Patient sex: F
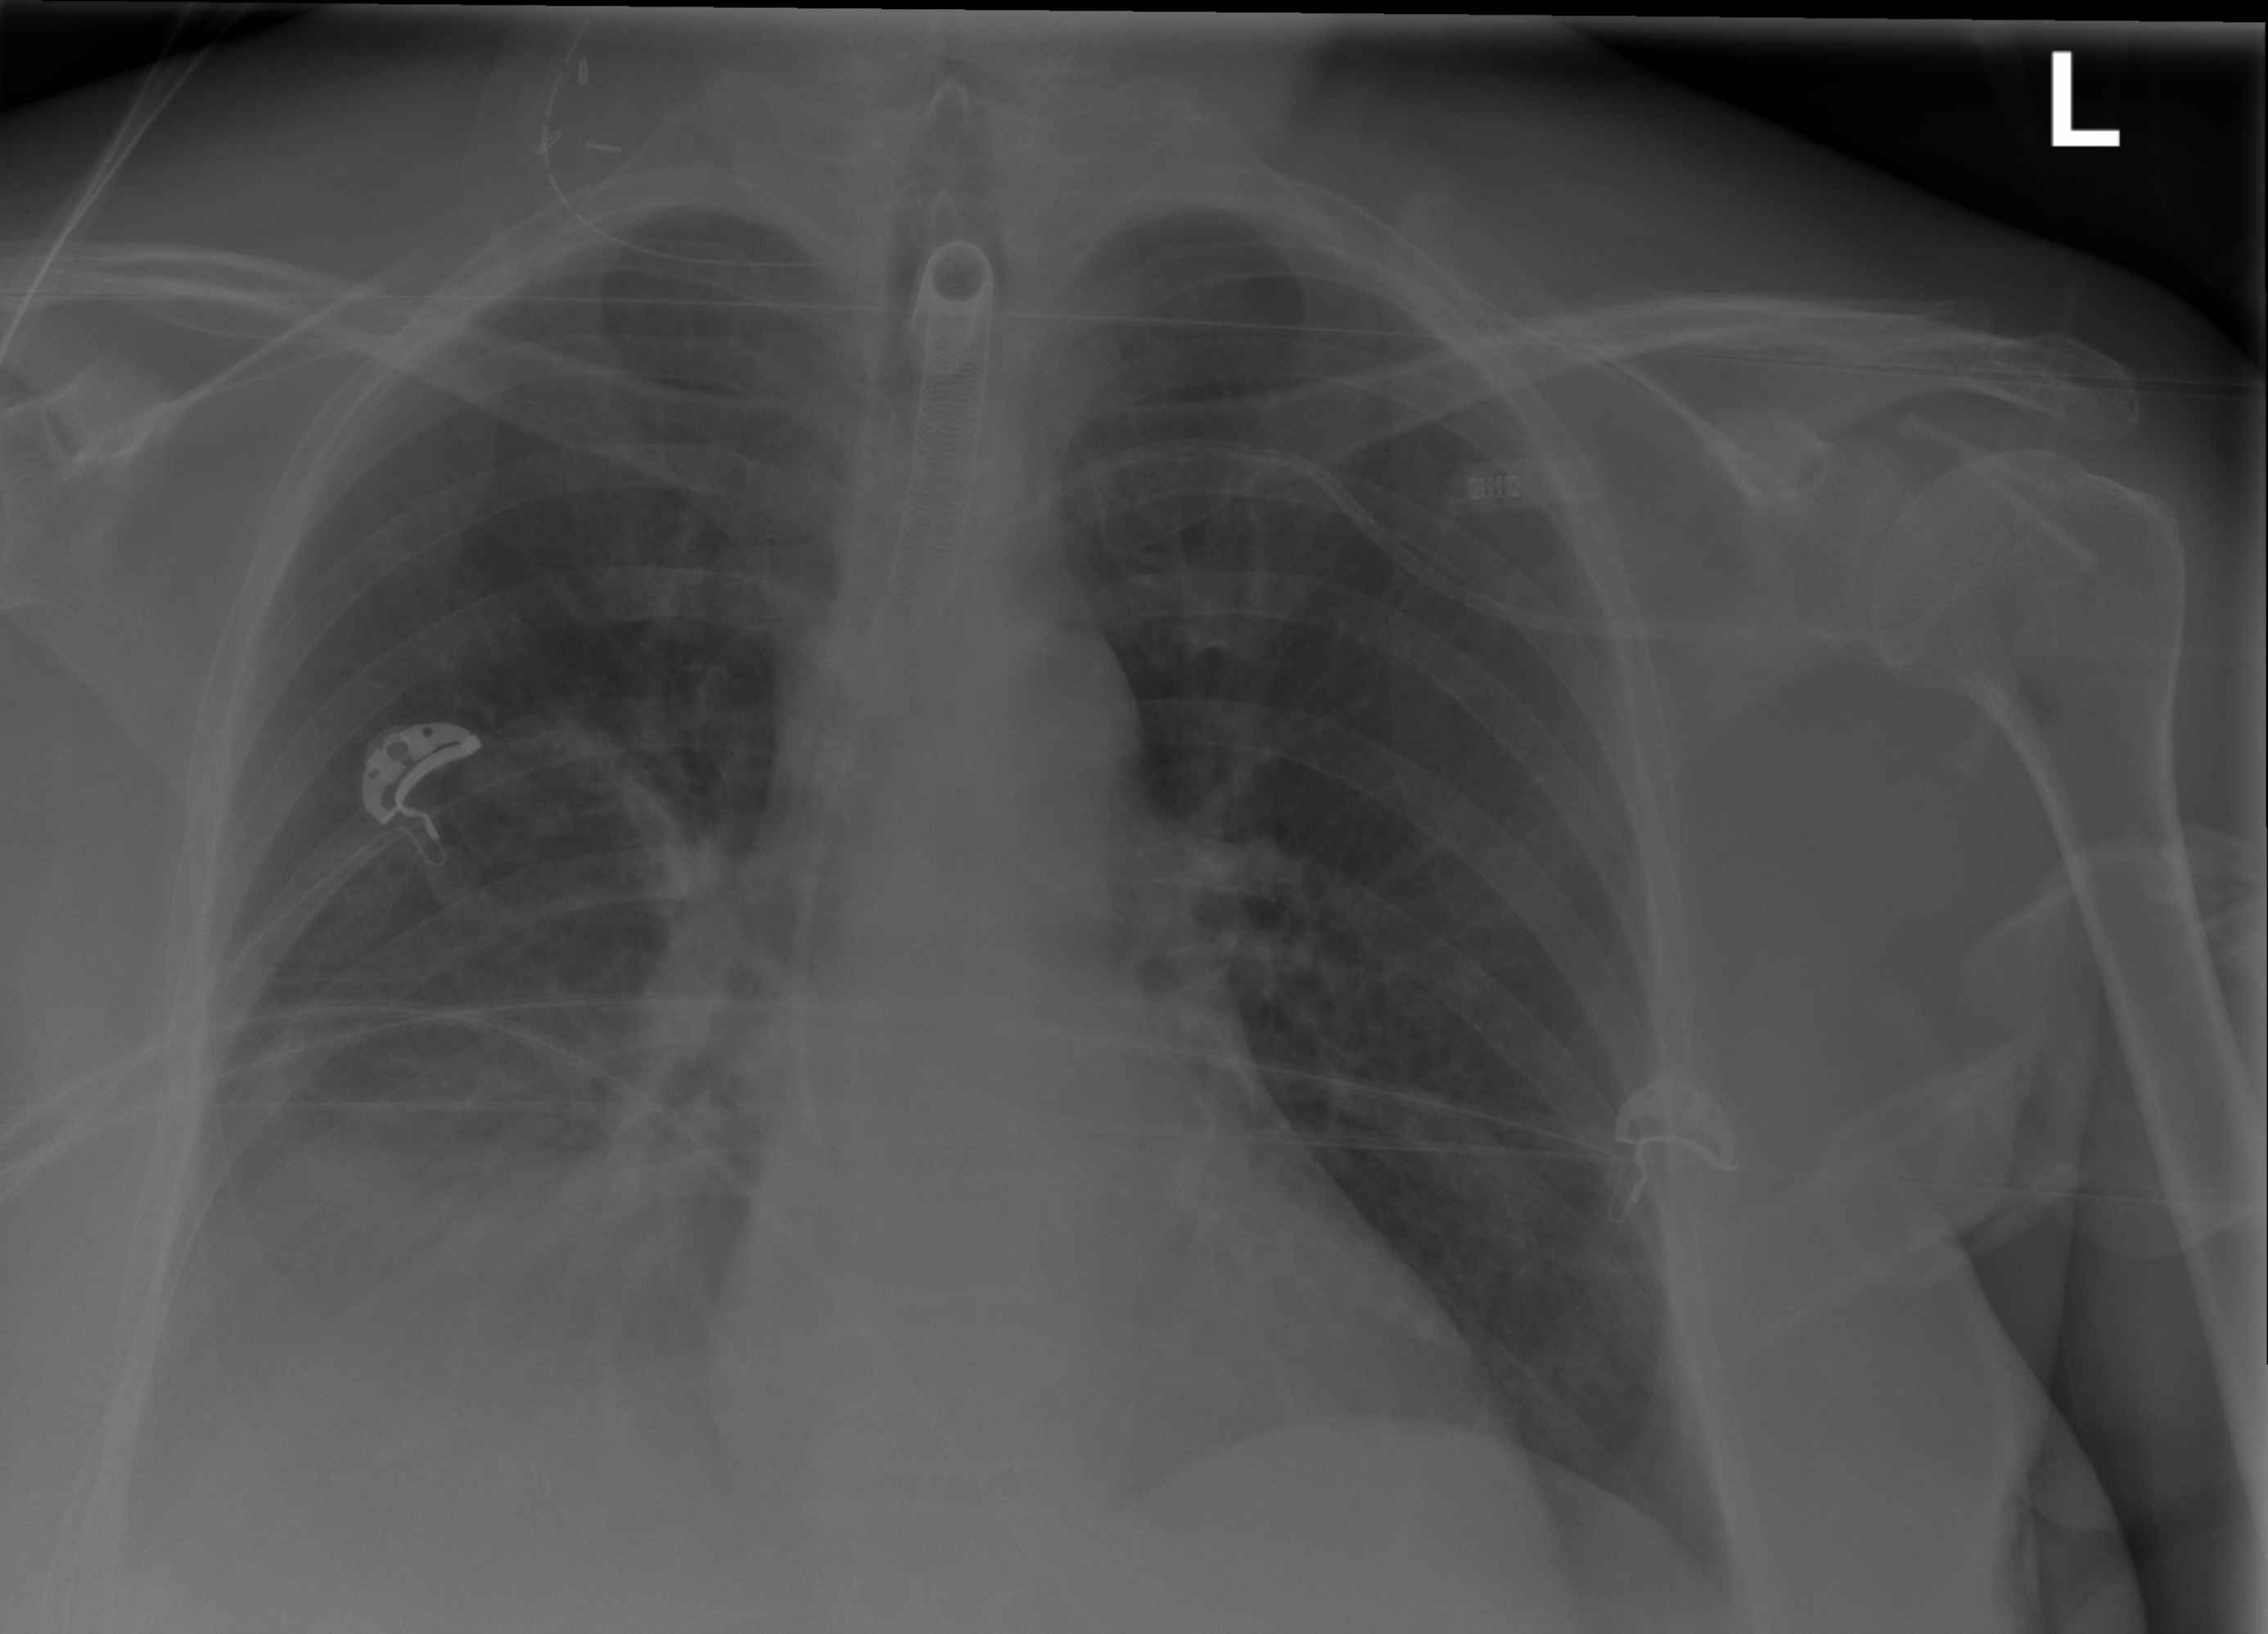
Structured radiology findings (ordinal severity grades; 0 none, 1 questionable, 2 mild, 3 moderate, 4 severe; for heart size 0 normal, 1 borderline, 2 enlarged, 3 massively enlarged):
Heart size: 0
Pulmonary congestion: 0
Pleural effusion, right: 3
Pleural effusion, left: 0
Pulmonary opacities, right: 0
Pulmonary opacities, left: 0
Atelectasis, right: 2
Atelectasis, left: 0